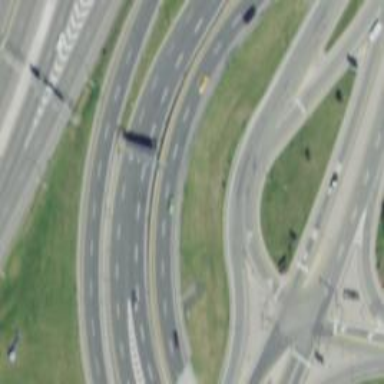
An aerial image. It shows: Motorway junction.